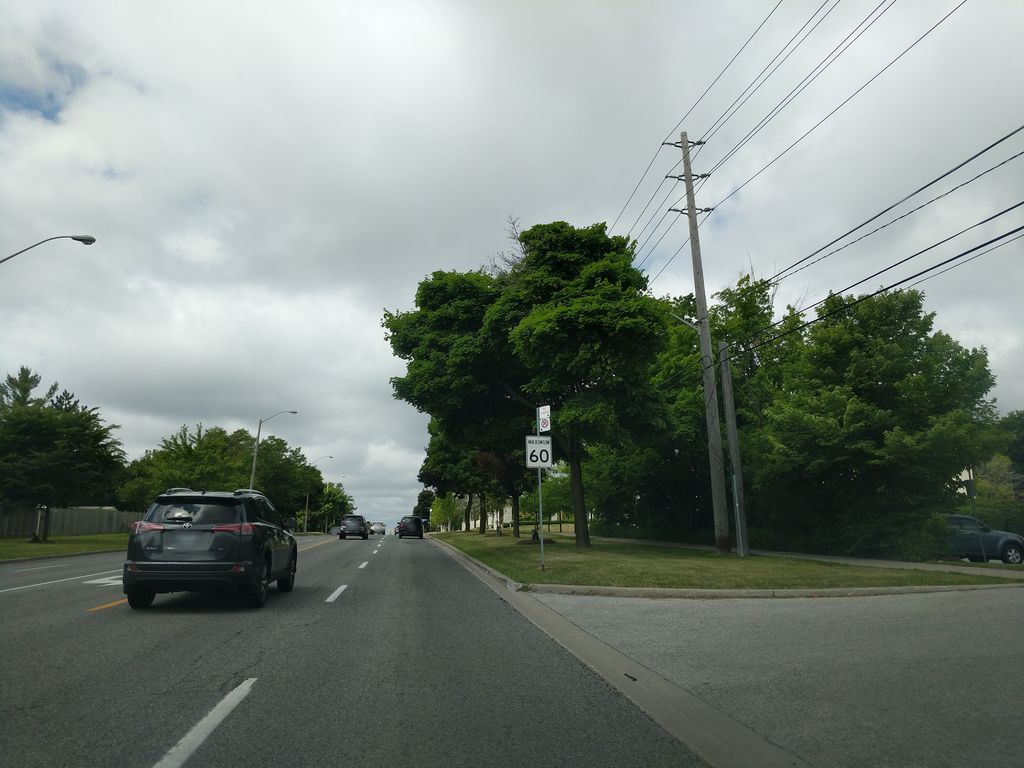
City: toronto